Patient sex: M
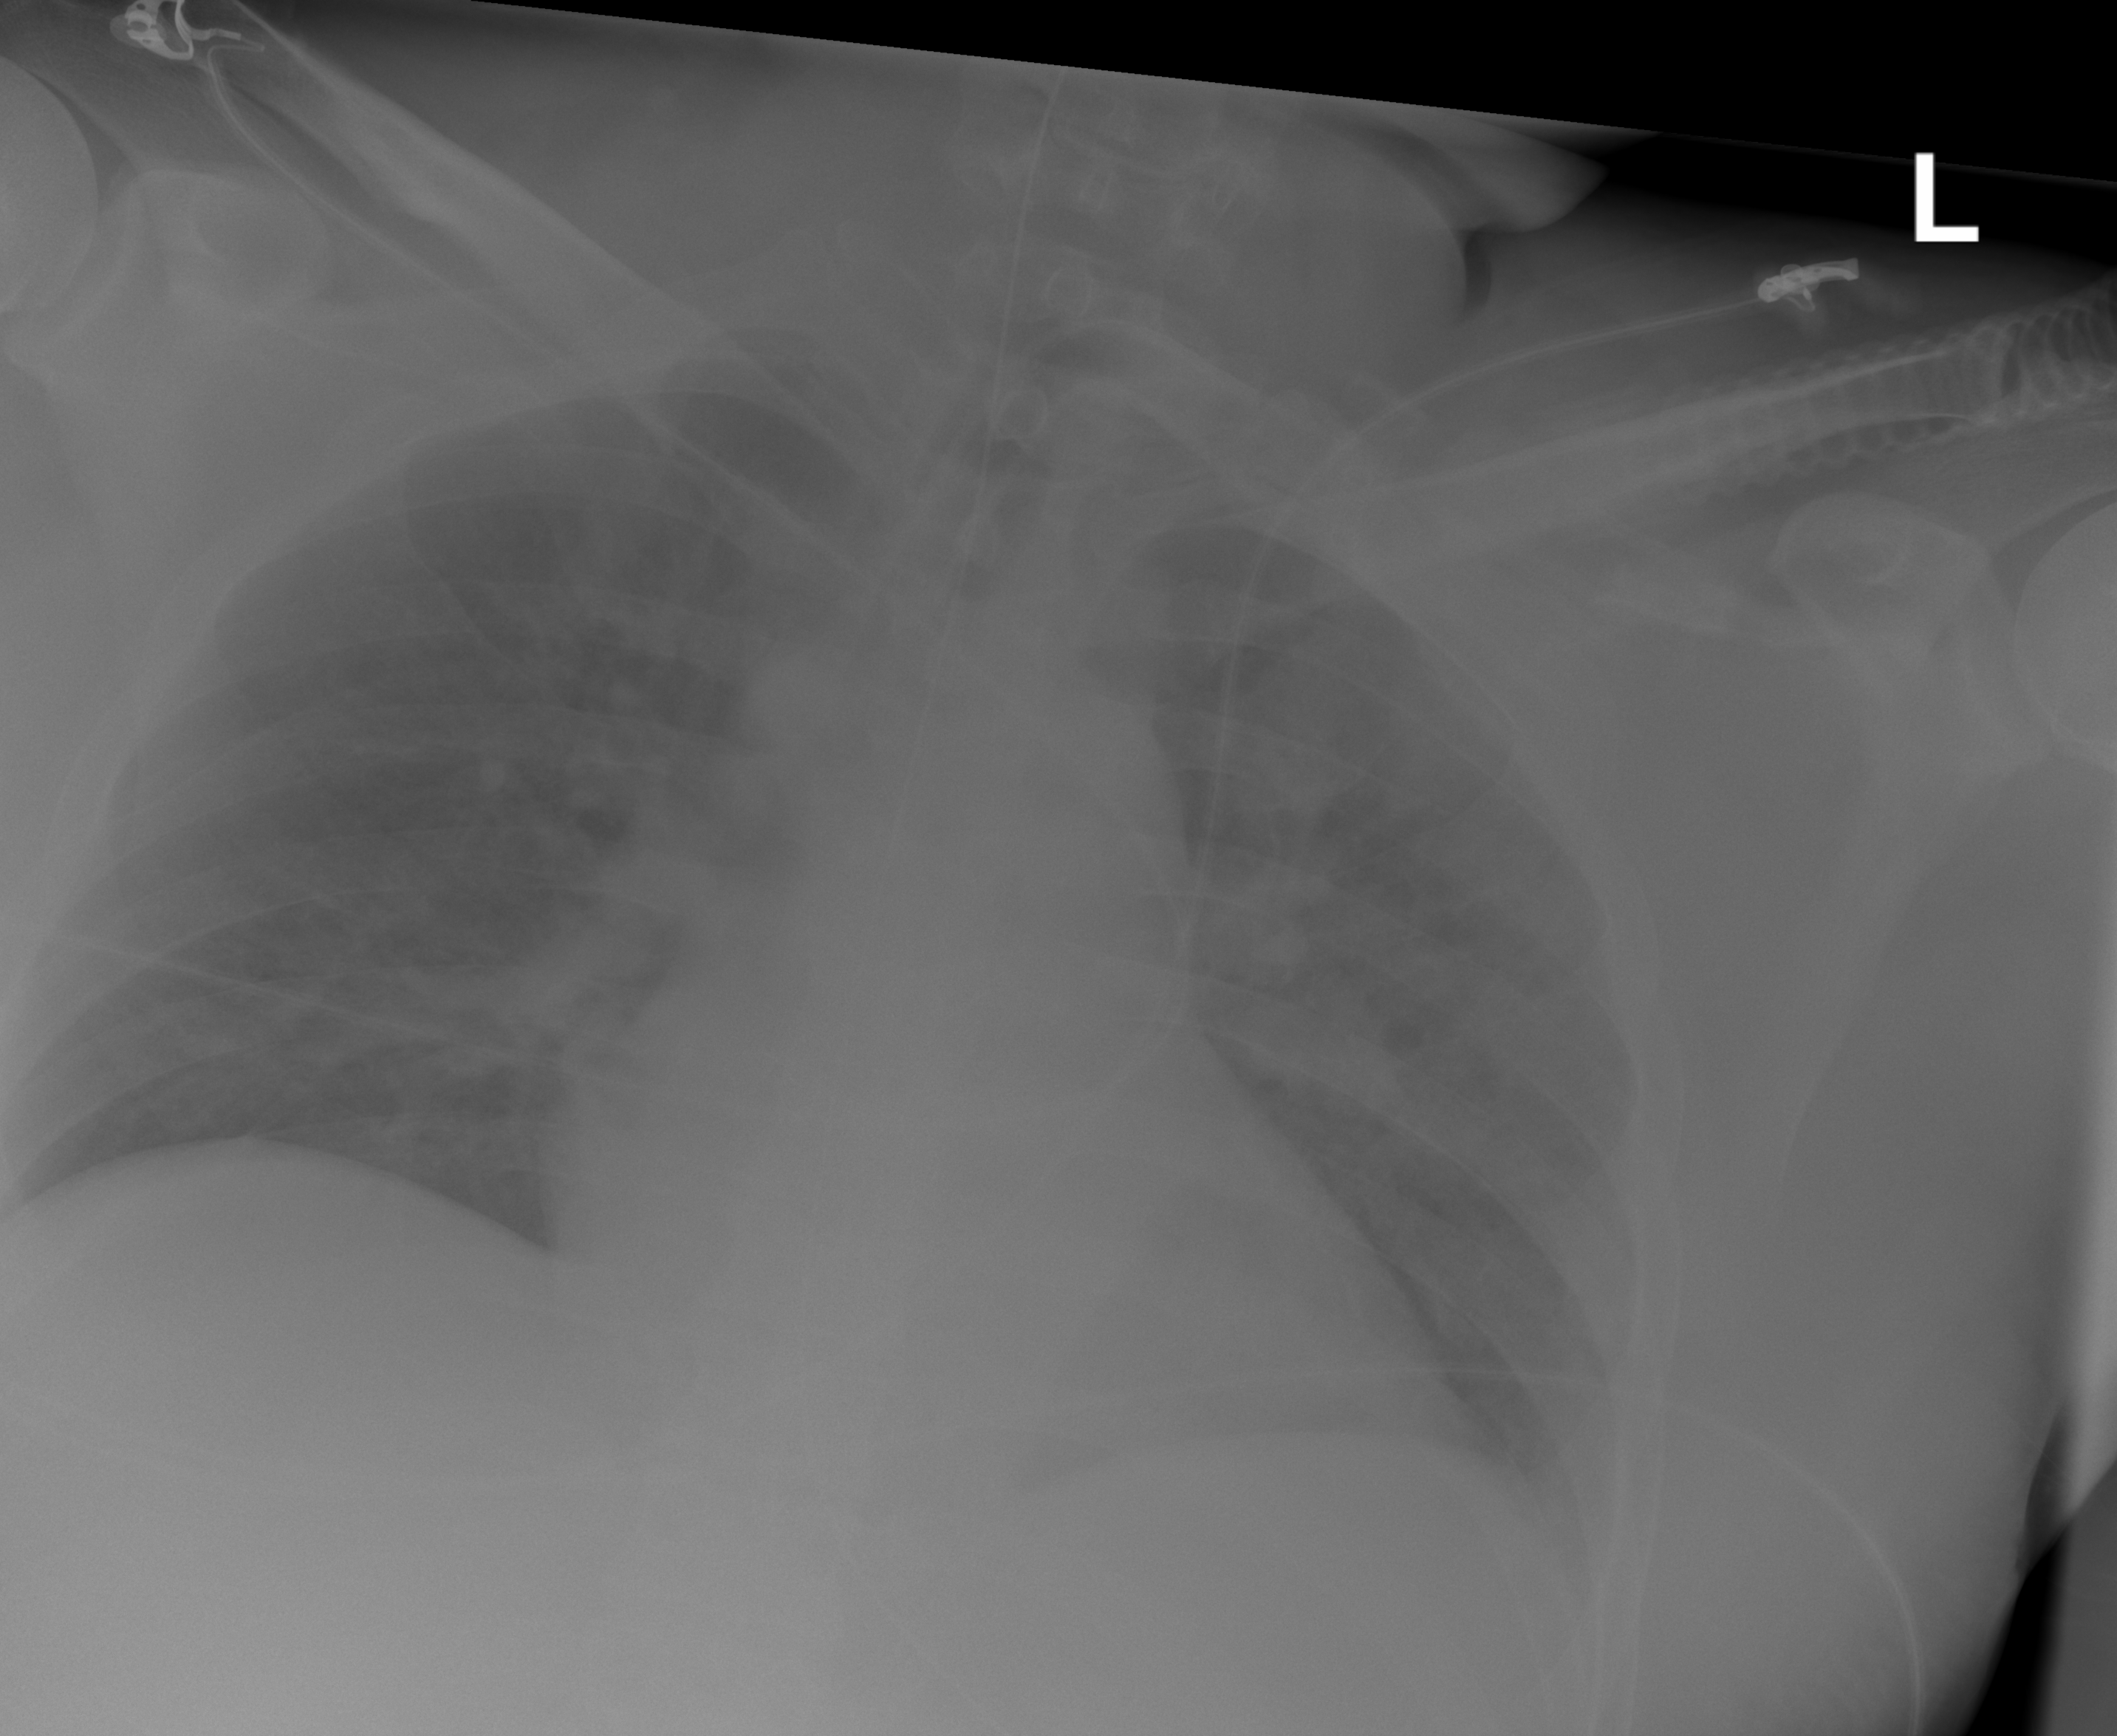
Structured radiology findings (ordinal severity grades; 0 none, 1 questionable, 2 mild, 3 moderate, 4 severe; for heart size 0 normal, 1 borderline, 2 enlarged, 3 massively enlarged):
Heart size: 2
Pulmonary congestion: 2
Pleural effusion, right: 0
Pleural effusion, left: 0
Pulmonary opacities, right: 0
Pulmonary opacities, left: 1
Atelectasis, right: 0
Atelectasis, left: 0